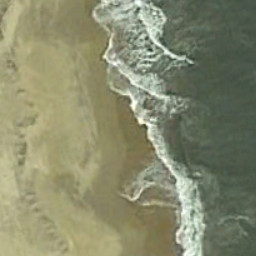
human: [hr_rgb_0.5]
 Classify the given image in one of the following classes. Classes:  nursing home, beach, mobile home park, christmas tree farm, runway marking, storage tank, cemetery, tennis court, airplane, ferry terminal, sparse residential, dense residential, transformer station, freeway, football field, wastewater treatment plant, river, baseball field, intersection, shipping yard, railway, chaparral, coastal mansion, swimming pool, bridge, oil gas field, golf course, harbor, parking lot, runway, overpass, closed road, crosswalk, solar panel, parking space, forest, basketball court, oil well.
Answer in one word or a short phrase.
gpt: beach